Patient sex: M
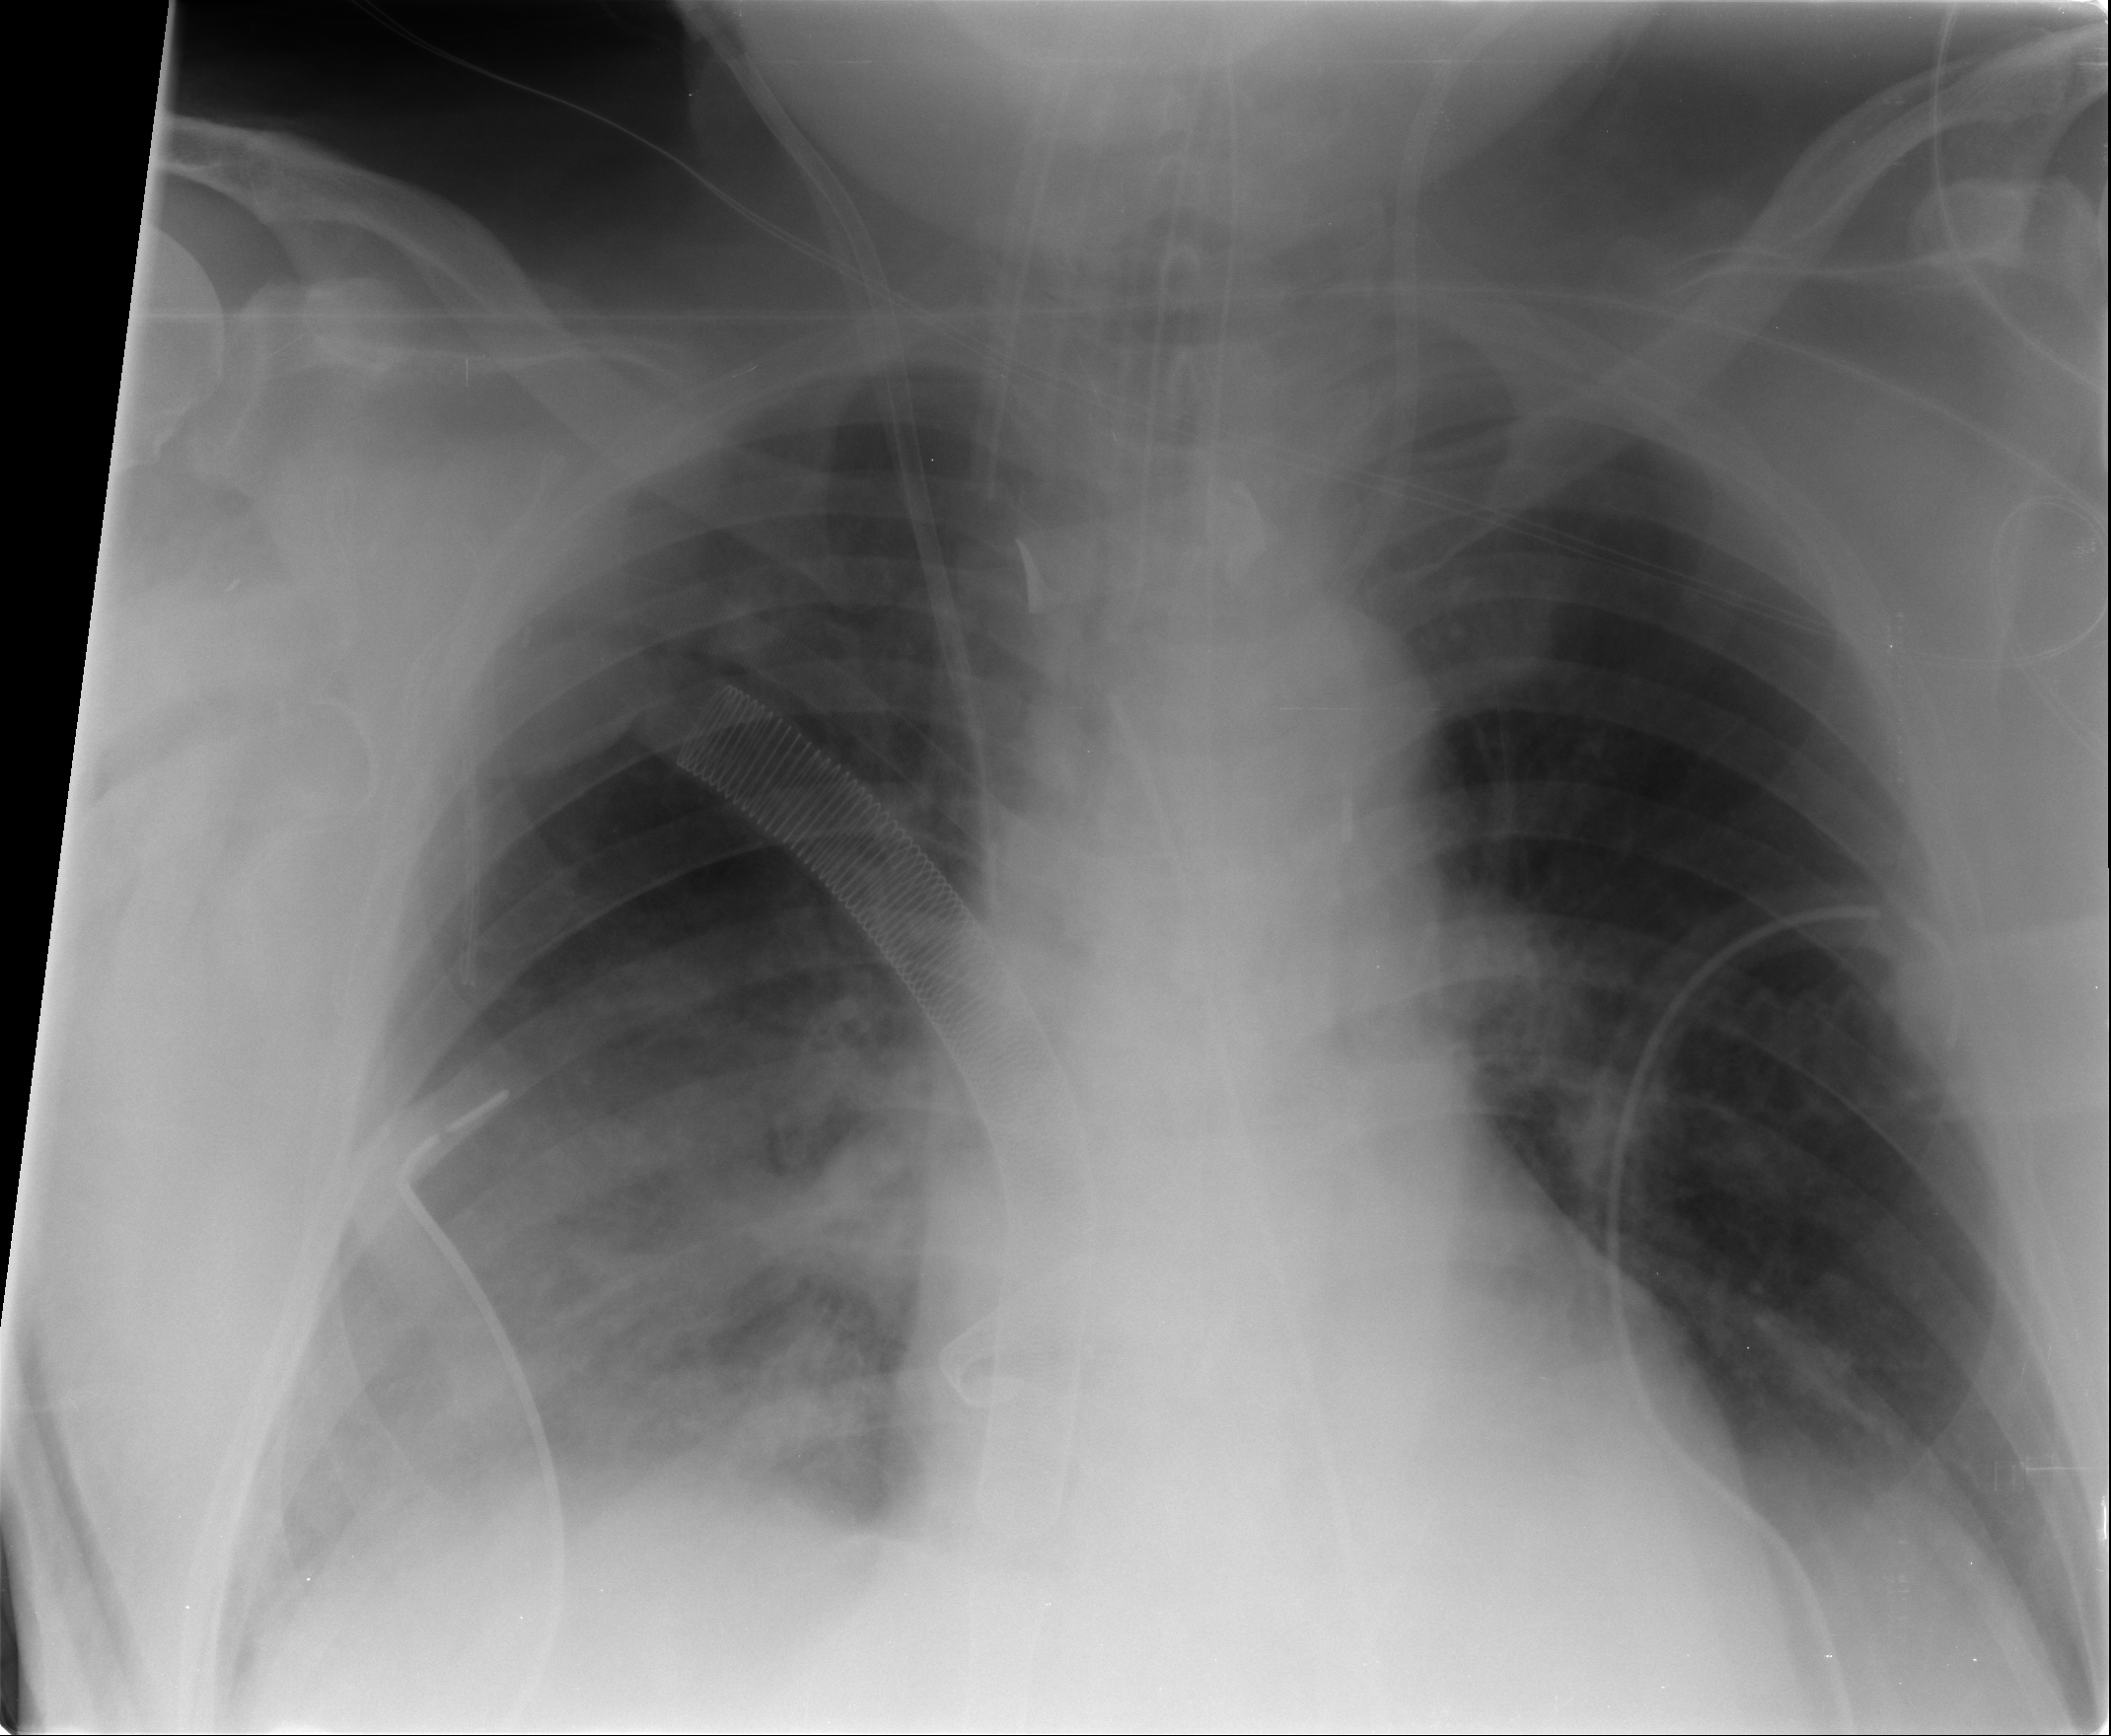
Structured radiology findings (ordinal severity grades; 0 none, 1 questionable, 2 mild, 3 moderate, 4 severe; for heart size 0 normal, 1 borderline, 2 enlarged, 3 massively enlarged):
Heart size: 2
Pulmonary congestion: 1
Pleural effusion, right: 0
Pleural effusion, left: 0
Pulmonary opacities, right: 3
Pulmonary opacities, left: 0
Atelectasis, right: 2
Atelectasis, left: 2